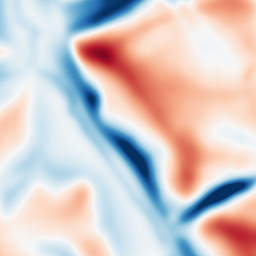
Category: multiscale
Decomposition family: dog
Decomposition parameters: sigma_low: 5
sigma_high: 20
Upsampling method: quintic
Upsampling parameters: scale: 4
Upsampling scale: 4